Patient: sex F, age 63
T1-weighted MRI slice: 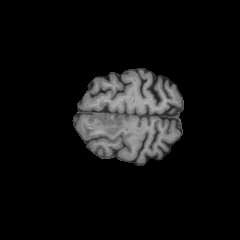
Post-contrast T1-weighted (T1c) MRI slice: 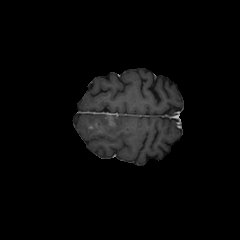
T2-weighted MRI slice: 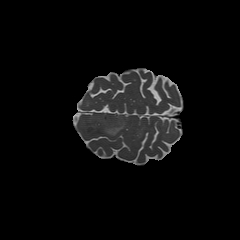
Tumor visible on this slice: yes
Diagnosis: Glioblastoma, IDH-wildtype
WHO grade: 4